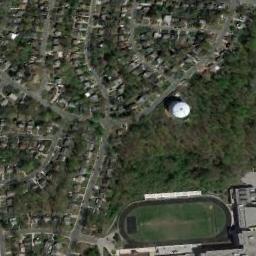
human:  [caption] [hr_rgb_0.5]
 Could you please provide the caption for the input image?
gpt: There are many buildings next to the ground track field .

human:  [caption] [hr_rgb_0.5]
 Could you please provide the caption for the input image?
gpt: The ground track field is next to a grove of trees in a residential area .

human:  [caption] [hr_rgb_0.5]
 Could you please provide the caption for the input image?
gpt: The track and field are next to residential areas and forests, Surrounded by a lot of vegetation .

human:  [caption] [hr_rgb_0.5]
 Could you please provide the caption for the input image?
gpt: The track and field are green .

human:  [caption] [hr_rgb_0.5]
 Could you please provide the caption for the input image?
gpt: There are many trees and buildings around the ground track field with a black track .